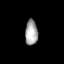
Tissue: lung
Cell type: Endothelial cells
Senescence score: 0.5757
Nuclear area (px): 314
Mean DAPI intensity: 165.557